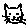
Label: cat